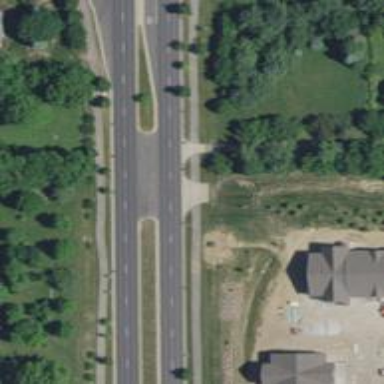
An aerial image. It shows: Unmarked crossing on the road.